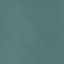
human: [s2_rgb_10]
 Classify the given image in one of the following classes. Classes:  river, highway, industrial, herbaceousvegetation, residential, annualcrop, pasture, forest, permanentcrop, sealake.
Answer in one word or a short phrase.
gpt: SeaLake